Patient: sex M, age 54
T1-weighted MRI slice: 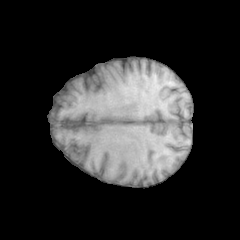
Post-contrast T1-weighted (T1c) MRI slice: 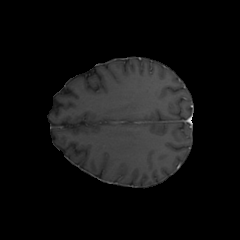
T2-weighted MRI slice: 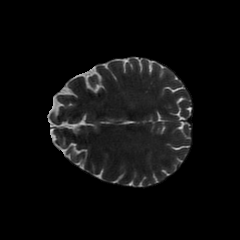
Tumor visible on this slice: no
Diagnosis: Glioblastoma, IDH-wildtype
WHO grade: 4